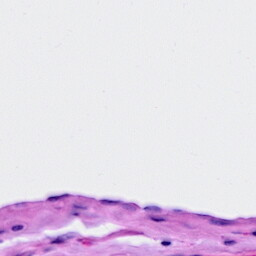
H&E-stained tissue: Ovarian